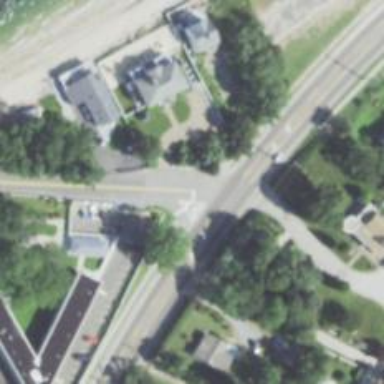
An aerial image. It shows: Road with stop sign.